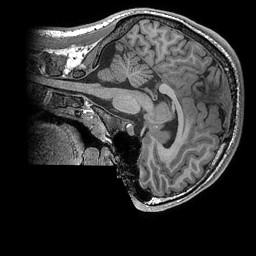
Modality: T1w
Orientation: sagittal
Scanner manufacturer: ge
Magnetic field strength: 3 T
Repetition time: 0.008156 s
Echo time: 0.00318 s